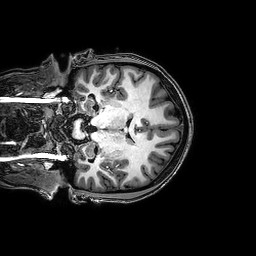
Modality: T1w
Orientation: coronal
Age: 23
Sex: female
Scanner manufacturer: philips
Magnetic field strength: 3 T
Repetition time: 0.008145 s
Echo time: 0.00372 s